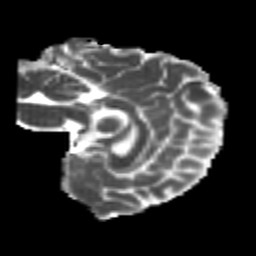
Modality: MD
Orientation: sagittal
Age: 24
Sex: female
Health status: healthy
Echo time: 0.074 s